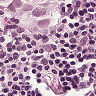
Metastatic tissue present: yes